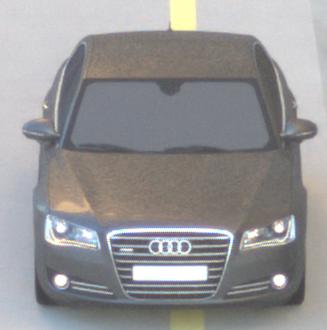
Make: Audi
Model: A8 D4
Model produced from: 2009
Model produced until: 2017
Doors: 4
Color: gray
Road condition: dry road
Daytime: sunrise or sunset
Contrast: medium contrast